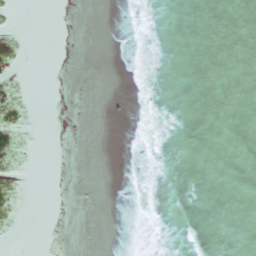
Label: beach